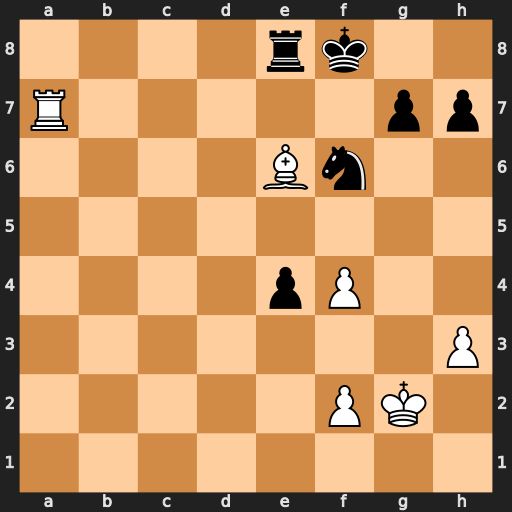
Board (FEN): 4rk2/R5pp/4Bn2/8/4pP2/7P/5PK1/8
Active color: w
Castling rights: -
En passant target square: -
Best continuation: Rf7+ Kg8 Rxf6+